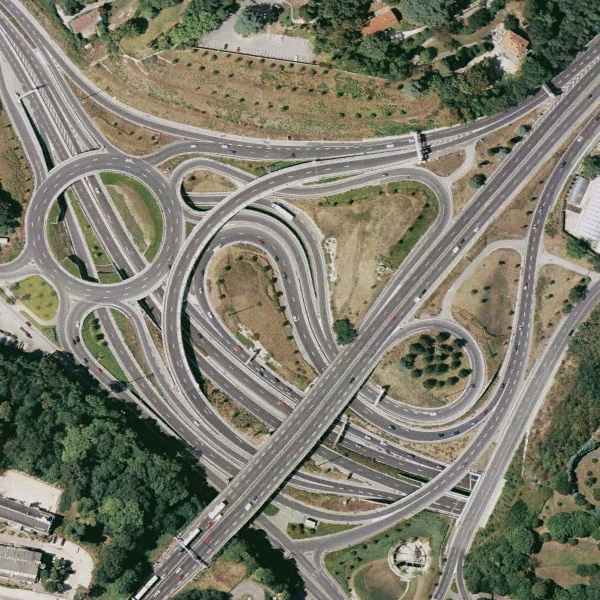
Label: Viaduct